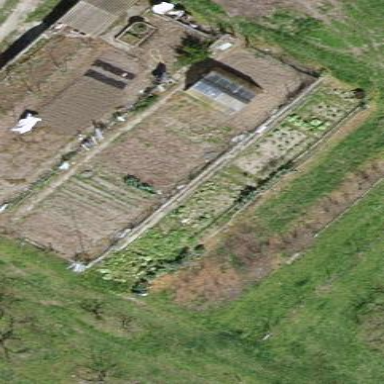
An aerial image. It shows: Area designated for allotments.